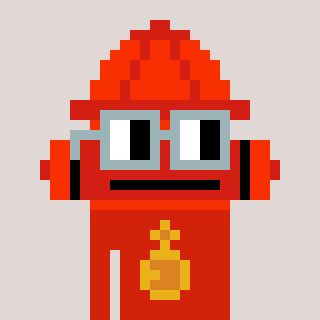
a pixel art character with square dark gray glasses, a fire hydrant-shaped head and a red-colored body on a warm background